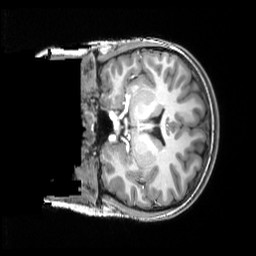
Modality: T1w
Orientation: coronal